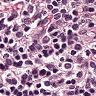
Metastatic tissue present: no